Field crop: maize
Growth stage: 2
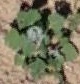
Species: chenopodium